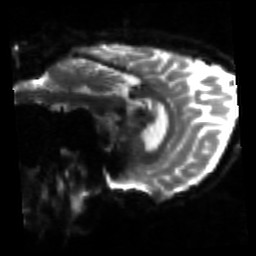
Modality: sbref
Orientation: sagittal
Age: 56
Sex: male
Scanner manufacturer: siemens
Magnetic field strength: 3 T
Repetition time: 4.71 s
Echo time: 0.0906 s